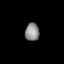
Tissue: lung
Cell type: Endothelial cells
Senescence score: 0.54
Nuclear area (px): 242
Mean DAPI intensity: 142.715